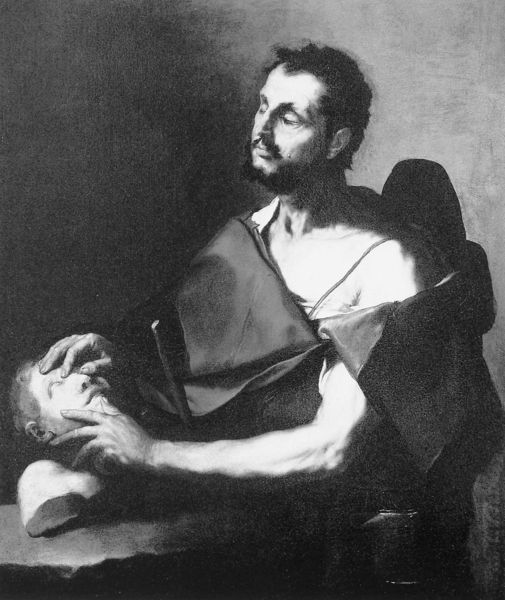
Titel: Karneades mit dem Haupt des Paniskos
Künstler: Luca Giordano
Institution: Hannover, Hood Museum
Schlagwörter: gemälde, hand, kopf, mann, schatten, umhang, licht, ohr, blick, bart, gesicht, rembrandt, bildnis, haare, stock, stab, muskeln, büste, blind, blinder, schwarz weiß, künstler, tasten, handwerk, handwerker, erfassen